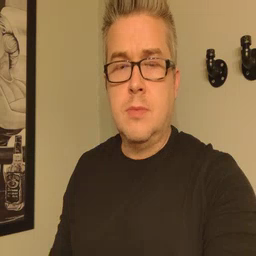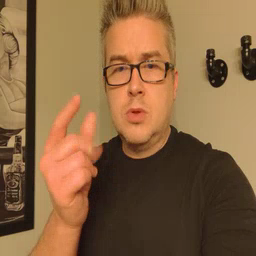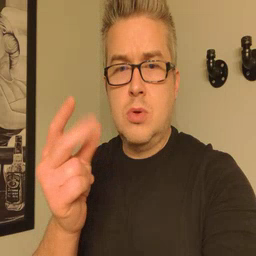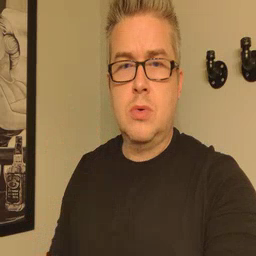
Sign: dog